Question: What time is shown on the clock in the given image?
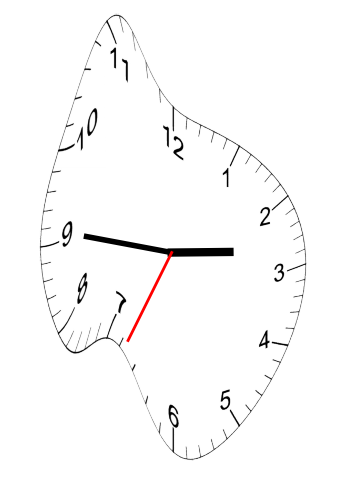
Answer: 02:45:34